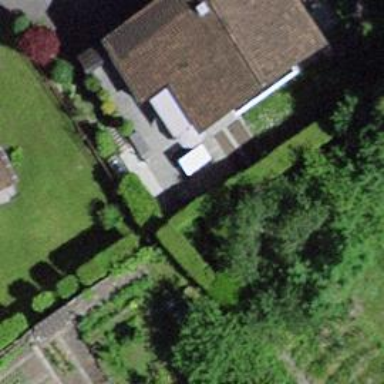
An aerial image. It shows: Hedge acting as barrier.